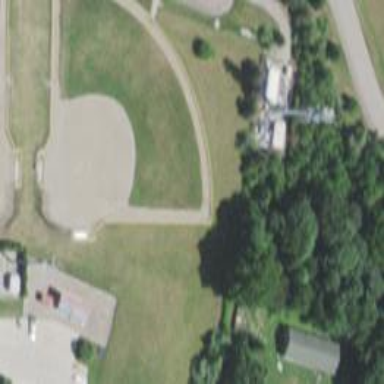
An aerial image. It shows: Baseball pitch for leisure land activities.